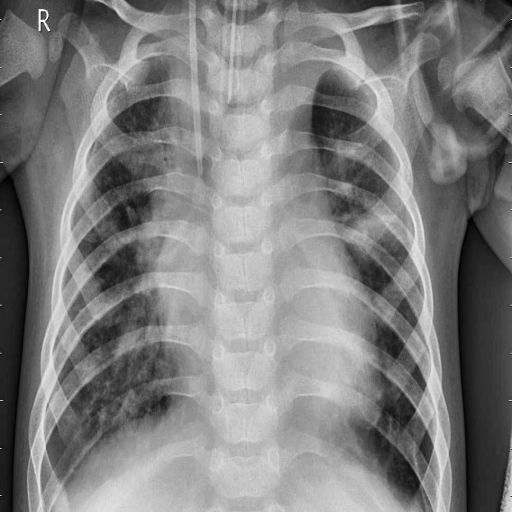
Finding: PNEUMONIA